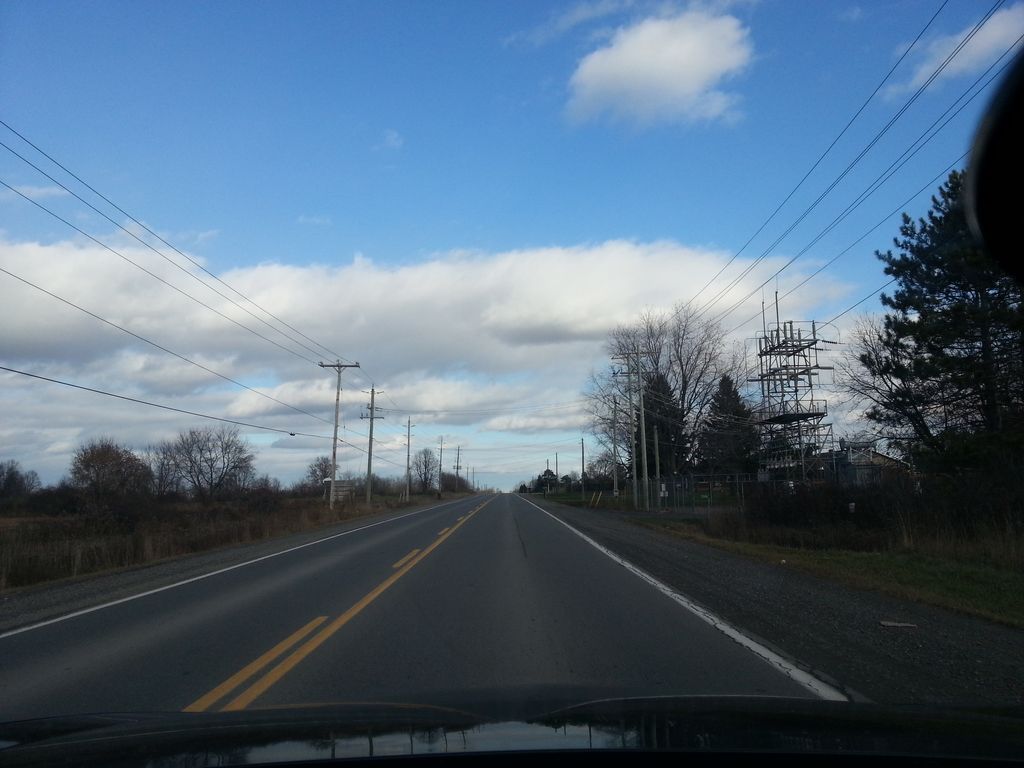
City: ottawa-gatineau